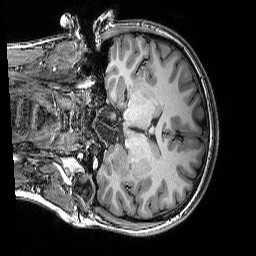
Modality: T1w
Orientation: coronal
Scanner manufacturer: siemens
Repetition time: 2.25 s
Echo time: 0.00418 s